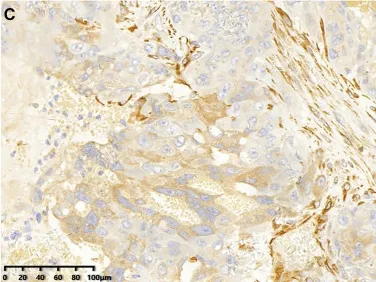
Histopathological and immunohistochemical images of choriocarcinoma (December 22, 2018). (C,D) Immunohistochemistry showed that the tumor cells were positive for HPL and beta-HCG (magnification x200).
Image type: pathology (immunostaining)